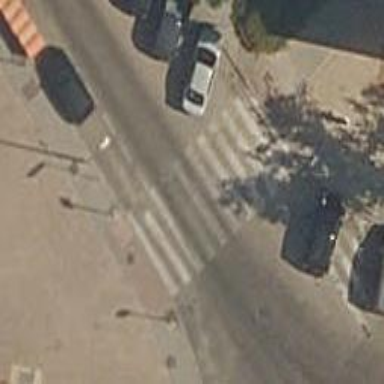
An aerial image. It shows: Uncontrolled crossing on the road.